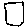
Label: square